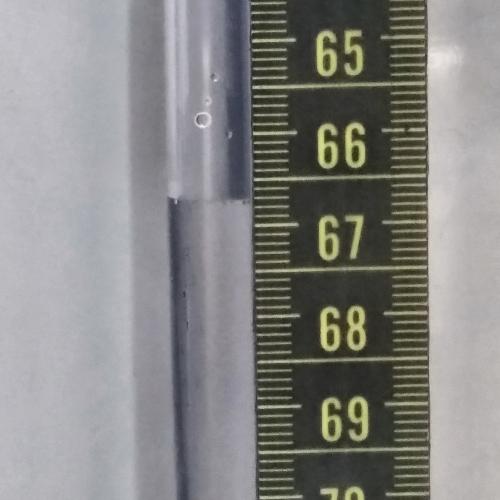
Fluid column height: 66.7 cm